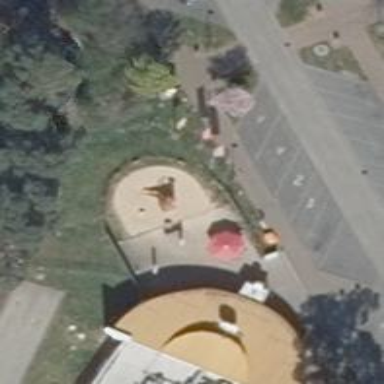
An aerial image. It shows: Playground area for leisure land.